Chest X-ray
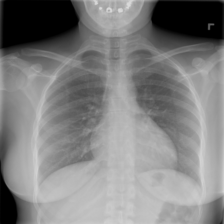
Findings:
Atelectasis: negative
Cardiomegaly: negative
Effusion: negative
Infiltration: negative
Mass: negative
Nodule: negative
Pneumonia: negative
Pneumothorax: negative
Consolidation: negative
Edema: negative
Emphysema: negative
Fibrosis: negative
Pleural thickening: negative
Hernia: negative